Interaction volume radius: 5 \u00c5
Interaction volume height: 30 \u00c5
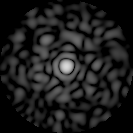
Disorder parameter: 0.8333